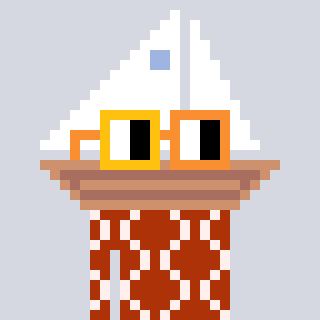
a pixel art character with square yellow and orange glasses, a sailboat-shaped head and a hotbrown-colored body on a cool background